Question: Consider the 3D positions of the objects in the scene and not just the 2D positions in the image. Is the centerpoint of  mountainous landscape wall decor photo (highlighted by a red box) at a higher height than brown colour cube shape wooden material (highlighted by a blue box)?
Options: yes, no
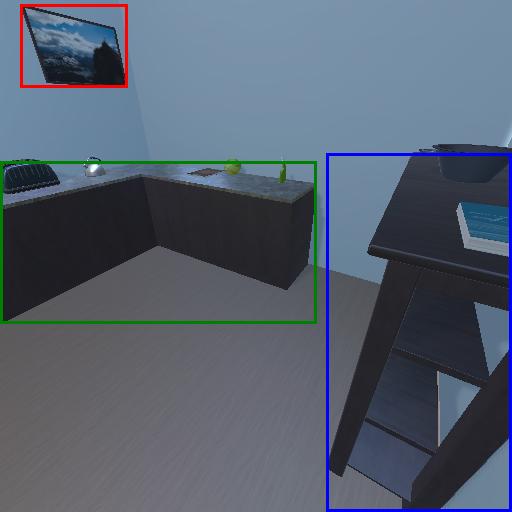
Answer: yes